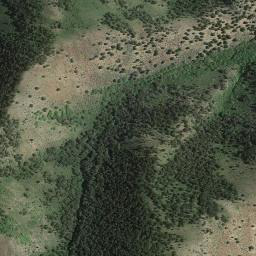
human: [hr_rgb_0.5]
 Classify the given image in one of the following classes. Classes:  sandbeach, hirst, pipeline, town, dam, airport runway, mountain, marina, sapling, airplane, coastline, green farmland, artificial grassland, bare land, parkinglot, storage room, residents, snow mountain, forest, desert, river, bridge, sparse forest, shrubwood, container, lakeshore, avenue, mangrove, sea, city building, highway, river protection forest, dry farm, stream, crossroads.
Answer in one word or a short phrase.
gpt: mountain